Current action and preconditions to check: trajectory_clear

Your task: For each precondition in the list above, predict whether it will hold at this action.

Consider the current scene as observed from the mobile robot's camera, and analyze the predicted future states of all dynamic agents (e.g., people, animals, vehicles, or any moving entities) within the NEXT SECOND.

IMPORTANT: Only answer "very likely" if you are absolutely certain—based on strong, clear evidence—that a dynamic agent will violate the precondition in the predicted future state. Do NOT answer "very likely" for unlikely, ambiguous, or low-probability risks.

Ask yourself for each precondition: Is there a high probability, with clear and convincing evidence, that the predicted future states of any dynamic agent will interfere with the predicted future state of the currently executing action within the NEXT SECOND, causing that precondition to fail?

Assess the risk level based on these predictions. Use "likely" or "very likely" if motions create a clear risk of interference.

Use "neutral" or "improbable" if agents are nearby but their predicted paths are clearly diverging or non-conflicting.

Failure Risk Categories: "very improbable", "improbable", "neutral", "likely", "very likely"

Answer Format: Output ONLY the probability_of_failure value from these categories: "very improbable", "improbable", "neutral", "likely", "very likely"

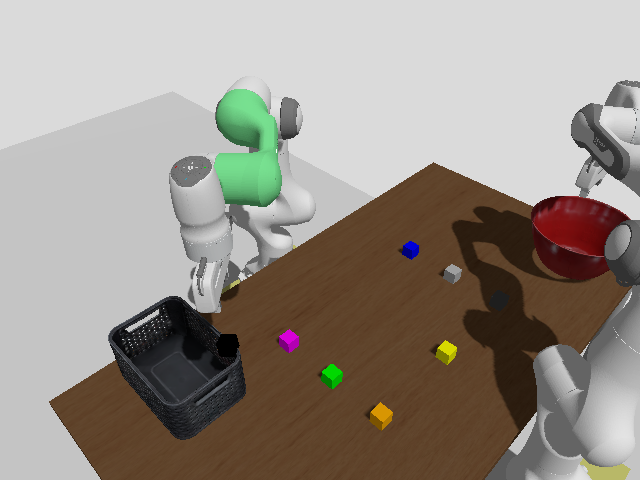

Answer: very improbable